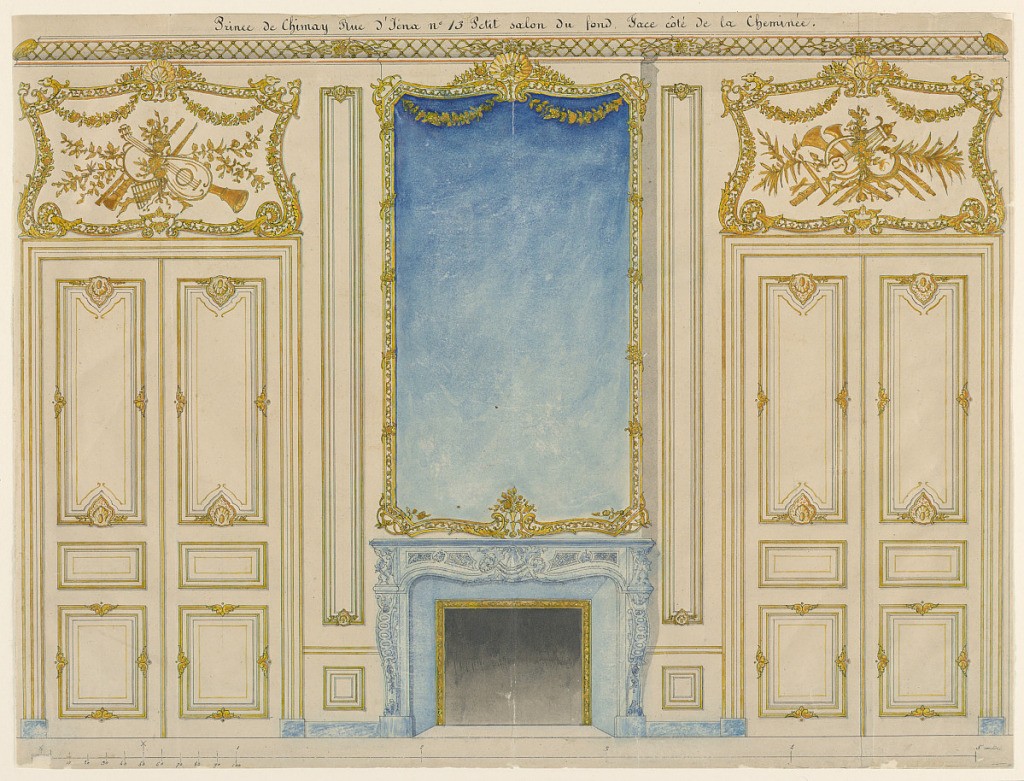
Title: Design for a Chimney Wall in the Salon of the Prince de Chimay
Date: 1880-1900
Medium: Pen and ink, brush and watercolor on paper
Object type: drawing
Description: The chimney wall is flanked by double doors. Over the fireplace is a large mirror in a gilt frame decorated with garlands. The overdoors include trophies of musical instruments. The style of decoration is late Louis XV.